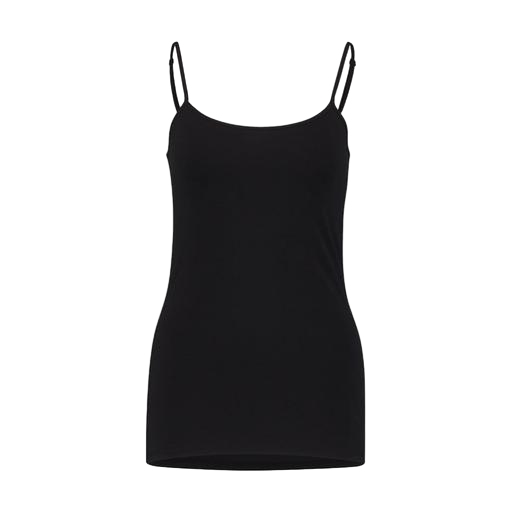
longline cami, black clean cami, black chelsea cami, white background